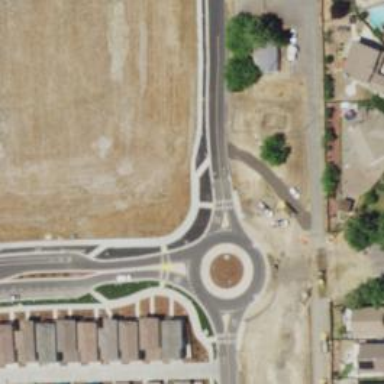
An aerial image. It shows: Residential road that intersects with roundabout.